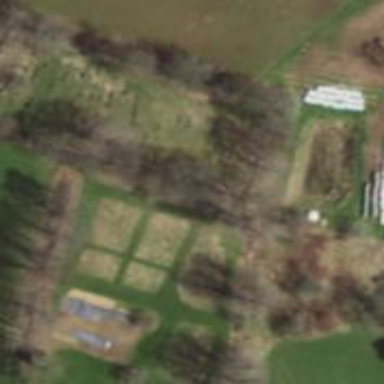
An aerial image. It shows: Grave yard.